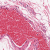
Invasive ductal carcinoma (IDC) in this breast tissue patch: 0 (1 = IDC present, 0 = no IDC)